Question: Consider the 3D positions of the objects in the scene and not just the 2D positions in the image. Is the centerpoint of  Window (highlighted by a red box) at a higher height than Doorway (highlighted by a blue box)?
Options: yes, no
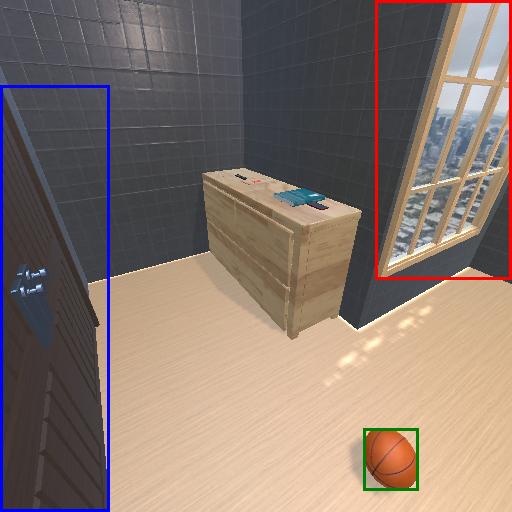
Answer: yes